Field crop: maize
Growth stage: 2
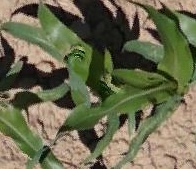
Species: maize